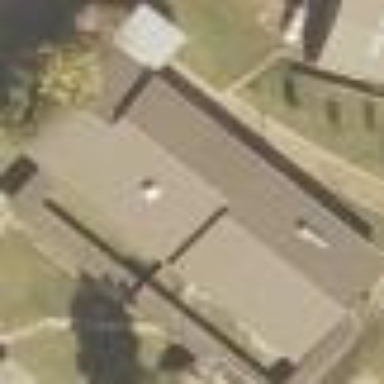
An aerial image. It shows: School building.